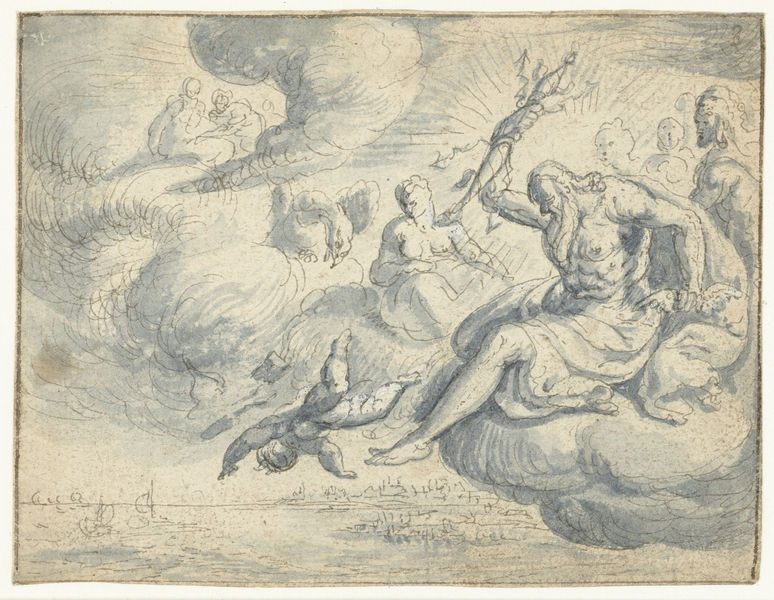
Titel: Jupiter verbant Cupido uit de hemel
Künstler: Crispijn van den Broeck
Standort: Amsterdam
Institution: Rijksmuseum
Schlagwörter: homme, blanc, enfant, esquisse, nuage, nuages, papier, fusain, mythologie, garçon, crayon, encre, lavis, mer, voiliers, dieu, religion, chute, olympe, zeus, ocean, belle, colère, foudre, memr